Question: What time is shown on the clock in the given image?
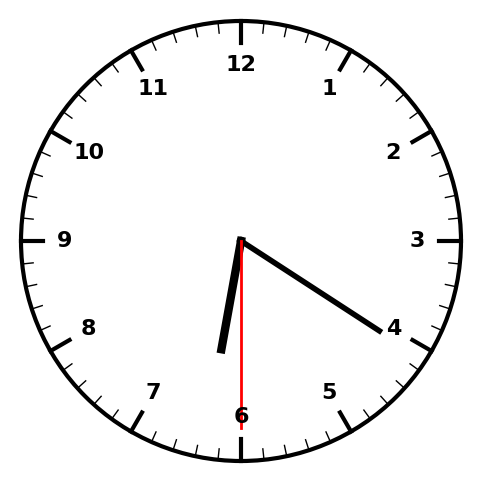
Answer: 06:20:30